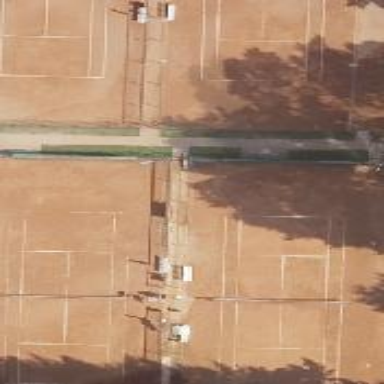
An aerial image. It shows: Tennis court on the leisure land pitch.